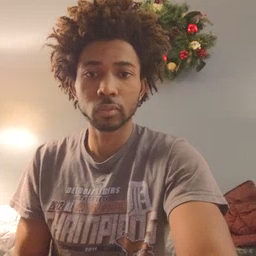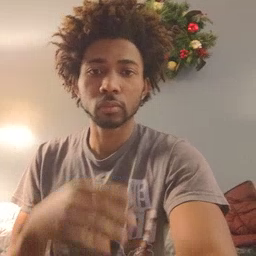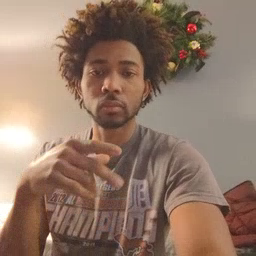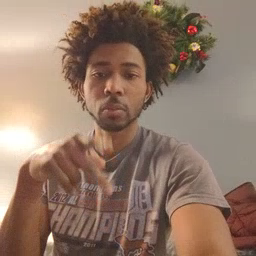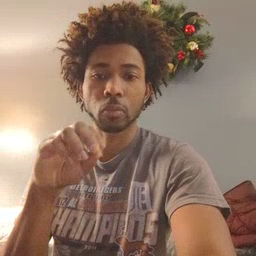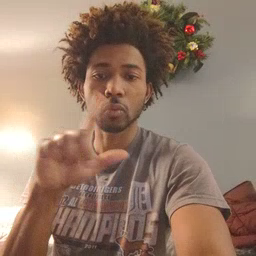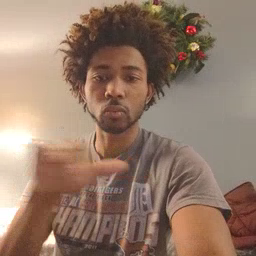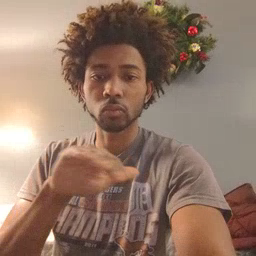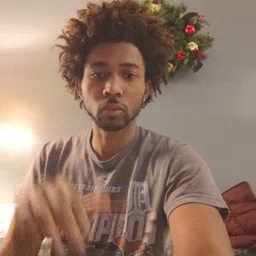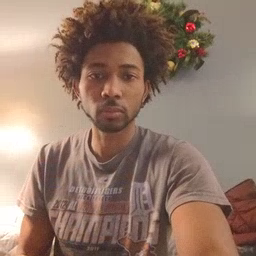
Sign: pool